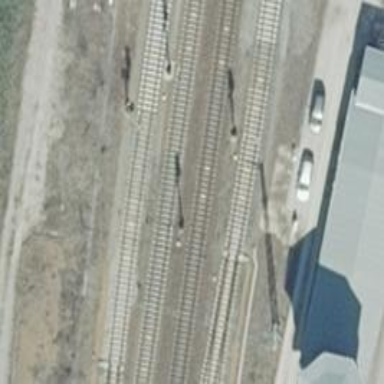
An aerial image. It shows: Railway signal with block marker for train protection.